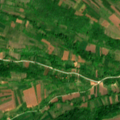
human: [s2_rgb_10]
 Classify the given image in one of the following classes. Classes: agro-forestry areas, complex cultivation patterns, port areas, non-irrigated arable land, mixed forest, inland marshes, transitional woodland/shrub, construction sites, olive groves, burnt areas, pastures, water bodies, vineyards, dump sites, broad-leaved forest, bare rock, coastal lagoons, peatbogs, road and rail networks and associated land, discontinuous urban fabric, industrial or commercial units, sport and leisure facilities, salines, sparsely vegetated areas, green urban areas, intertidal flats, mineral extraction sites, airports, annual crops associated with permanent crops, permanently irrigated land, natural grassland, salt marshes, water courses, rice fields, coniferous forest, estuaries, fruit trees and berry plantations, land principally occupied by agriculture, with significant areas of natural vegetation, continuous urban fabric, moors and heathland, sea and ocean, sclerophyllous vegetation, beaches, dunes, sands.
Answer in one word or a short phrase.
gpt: complex cultivation patterns, land principally occupied by agriculture, with significant areas of natural vegetation, broad-leaved forest